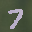
Label: 7